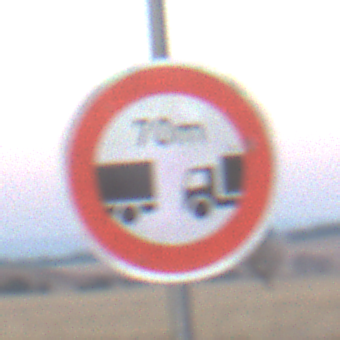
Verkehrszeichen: VerbotUnterschreitenMindestabstand
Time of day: SunriseSunset
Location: Outdoor (Nature)
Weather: Clear
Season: Winter
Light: Natural